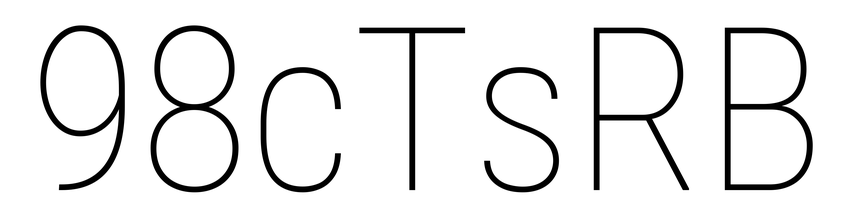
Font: Roboto_Condensed_Thin